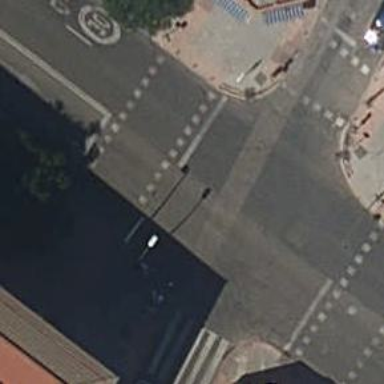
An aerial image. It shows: Crossing with traffic signals.